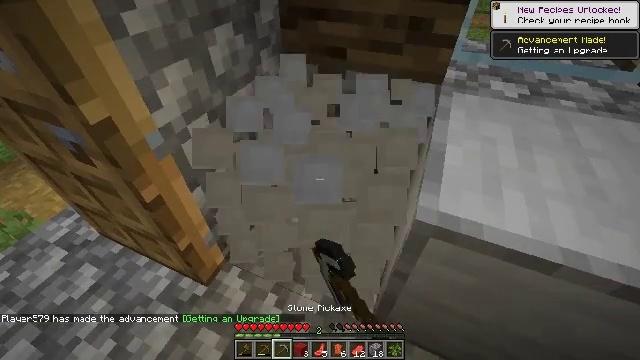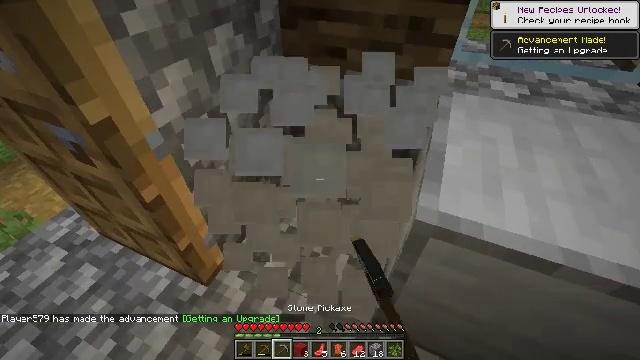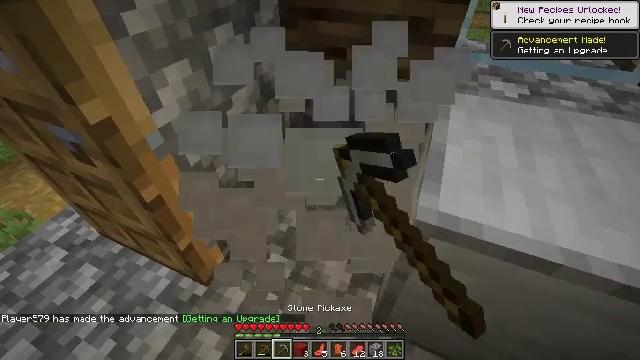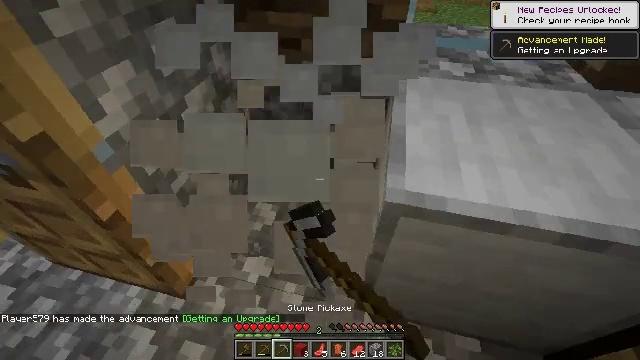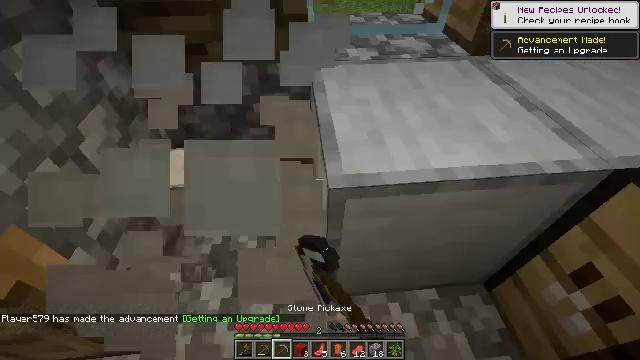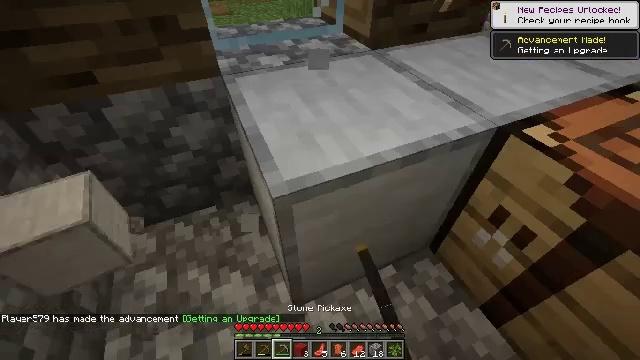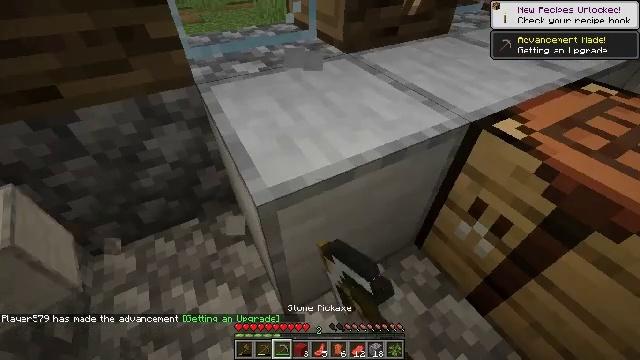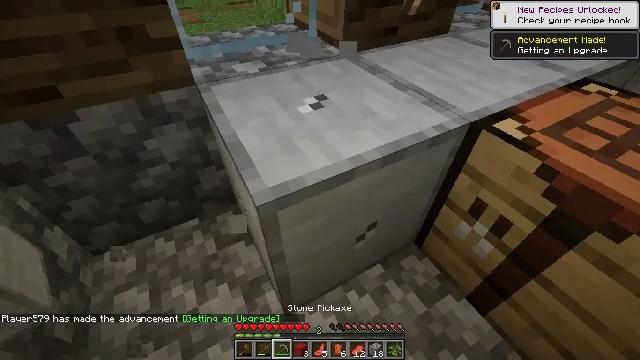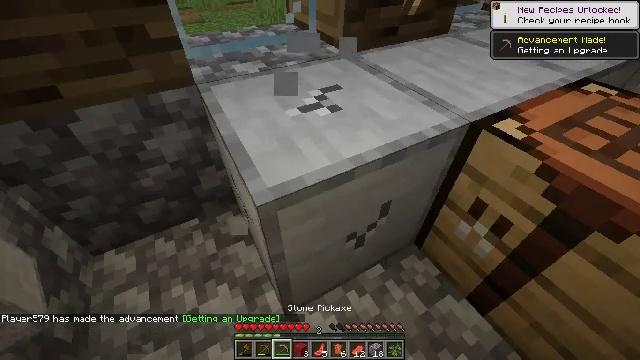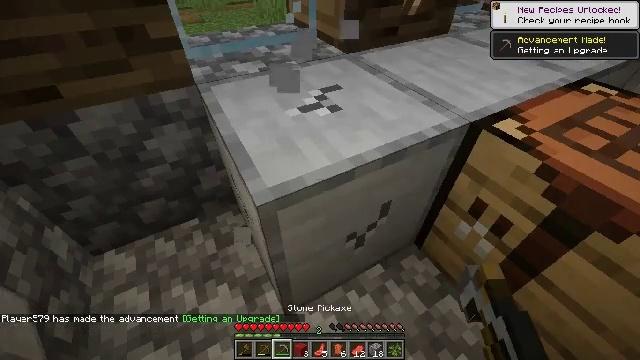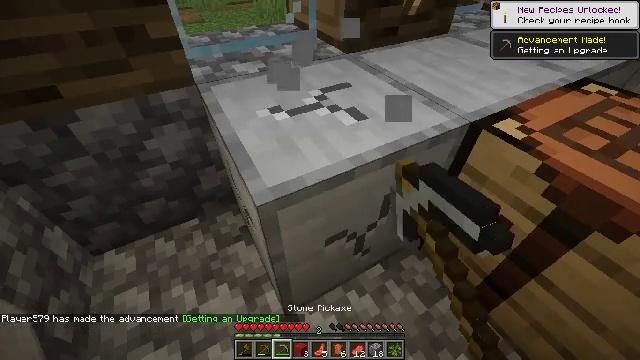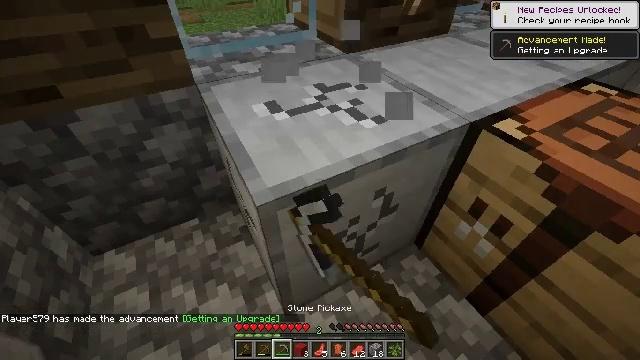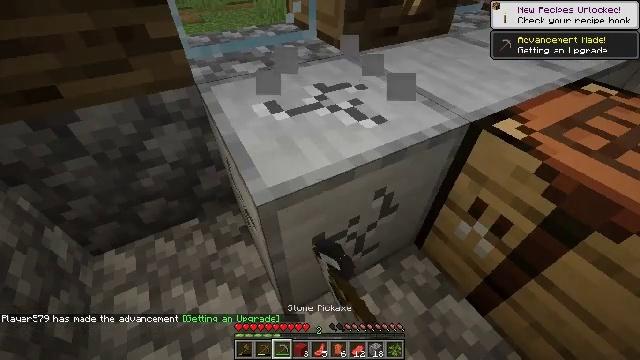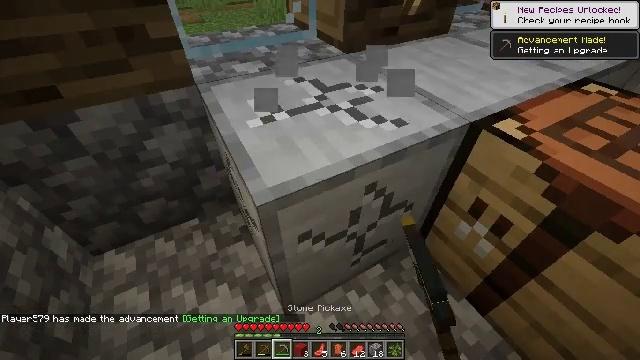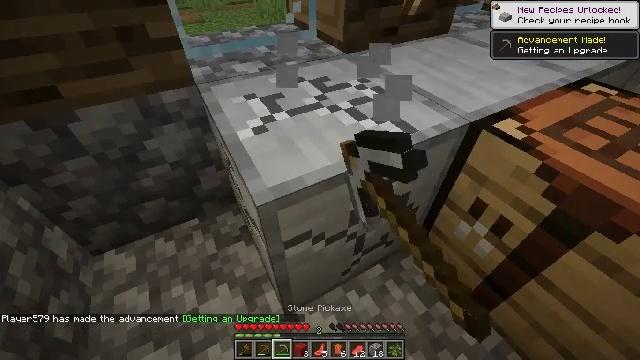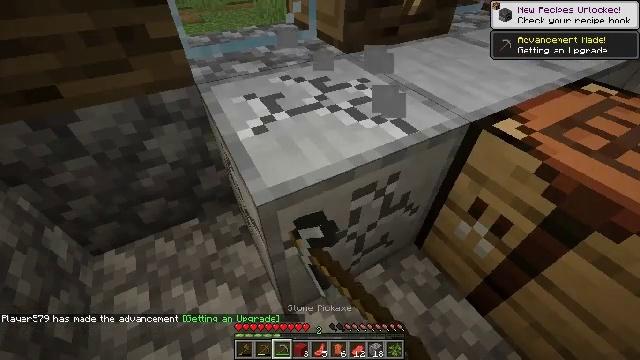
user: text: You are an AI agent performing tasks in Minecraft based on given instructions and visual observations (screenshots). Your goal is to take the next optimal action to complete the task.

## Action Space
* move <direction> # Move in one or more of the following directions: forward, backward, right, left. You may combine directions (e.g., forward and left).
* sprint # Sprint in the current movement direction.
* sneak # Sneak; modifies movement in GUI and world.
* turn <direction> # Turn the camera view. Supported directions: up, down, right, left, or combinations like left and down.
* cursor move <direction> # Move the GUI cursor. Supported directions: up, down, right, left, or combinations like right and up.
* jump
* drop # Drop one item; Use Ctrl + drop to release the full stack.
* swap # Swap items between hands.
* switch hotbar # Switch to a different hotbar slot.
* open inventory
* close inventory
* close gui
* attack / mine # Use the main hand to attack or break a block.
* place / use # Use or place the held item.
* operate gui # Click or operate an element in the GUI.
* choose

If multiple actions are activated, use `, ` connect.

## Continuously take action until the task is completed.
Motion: motion action
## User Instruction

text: Attack the smooth stone block to break it.
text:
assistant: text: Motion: attack / mine
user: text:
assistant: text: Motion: attack / mine
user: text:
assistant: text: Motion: turn right and down, attack / mine
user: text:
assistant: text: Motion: turn right, attack / mine
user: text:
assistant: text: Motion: turn right and up, attack / mine
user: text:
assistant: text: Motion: turn right, attack / mine
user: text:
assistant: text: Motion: attack / mine
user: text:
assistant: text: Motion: attack / mine
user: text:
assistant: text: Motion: attack / mine
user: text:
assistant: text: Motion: attack / mine
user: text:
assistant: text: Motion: attack / mine
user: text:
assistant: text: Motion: attack / mine
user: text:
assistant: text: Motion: attack / mine
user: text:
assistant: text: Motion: attack / mine
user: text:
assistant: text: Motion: attack / mine
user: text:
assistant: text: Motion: attack / mine
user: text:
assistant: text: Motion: attack / mine
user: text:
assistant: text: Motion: turn right, attack / mine
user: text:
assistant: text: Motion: turn right, attack / mine
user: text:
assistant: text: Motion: turn right, attack / mine
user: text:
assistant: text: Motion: move left, attack / mine
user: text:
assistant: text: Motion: move forward and move left, turn right, attack / mine
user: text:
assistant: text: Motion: move forward and move left, turn right and up, attack / mine
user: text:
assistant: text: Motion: move forward and move left, turn right and up, attack / mine
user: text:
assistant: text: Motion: move forward and move left, turn right and up, attack / mine
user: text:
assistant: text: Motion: turn right and up, attack / mine
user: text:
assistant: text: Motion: attack / mine
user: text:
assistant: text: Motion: attack / mine
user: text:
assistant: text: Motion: attack / mine
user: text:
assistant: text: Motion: attack / mine